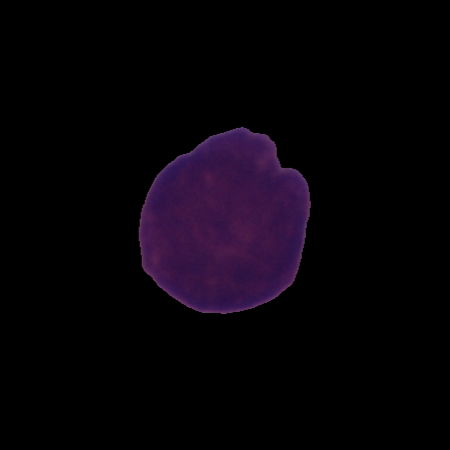
Label: cancer